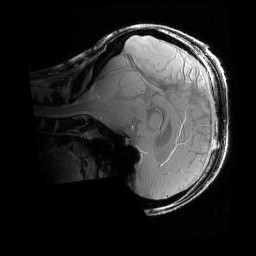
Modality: PDw
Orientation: sagittal
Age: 28
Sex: female
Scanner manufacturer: siemens
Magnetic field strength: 6.98 T
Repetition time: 1.78 s
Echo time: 0.00386 s